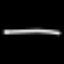
Label: line